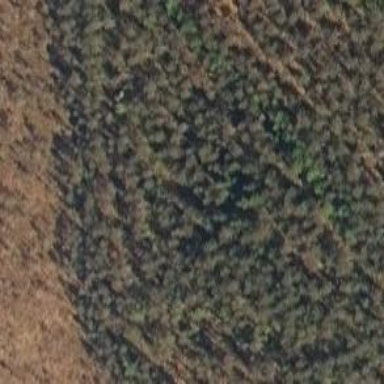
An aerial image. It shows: Woodland consisting mainly of needle-leaved trees.